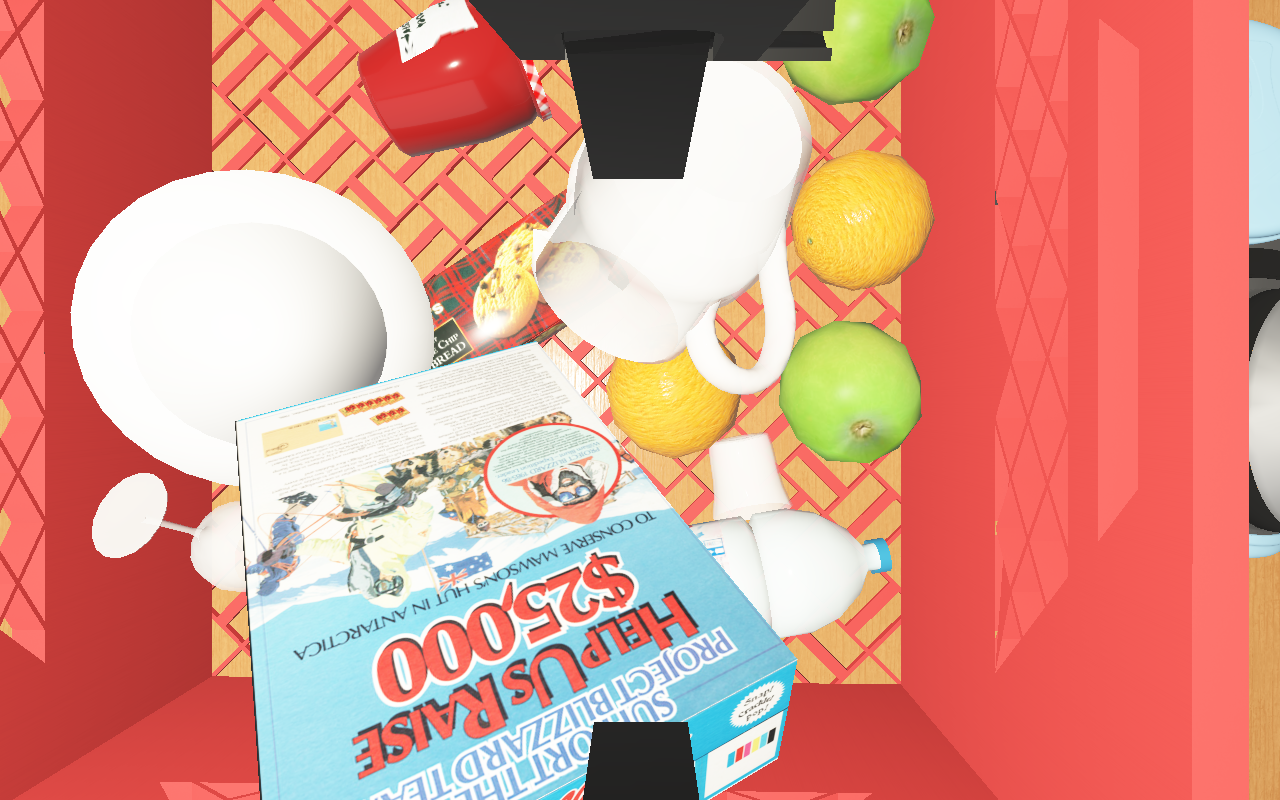
Objects in the scene:
water bottle
apple
apple
glass
wineglass
cereal box
cereal box
biscuit box